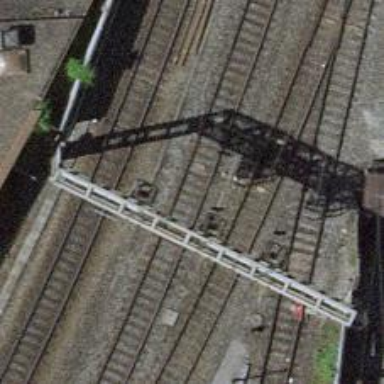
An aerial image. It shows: Single-track railway with electrified contact lines.